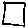
Label: square